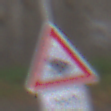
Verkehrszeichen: AmphibienwanderungRechts
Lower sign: LaengeEinerStrecke4
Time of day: MorningAfternoon
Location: Outdoor (Suburban)
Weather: PartlyCloudy
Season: NotSpecified
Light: Natural